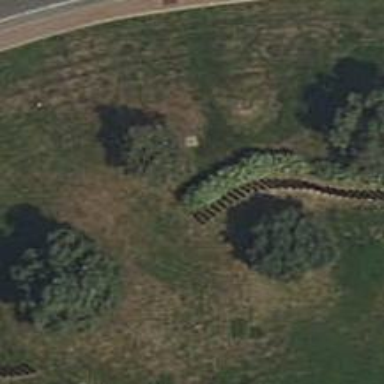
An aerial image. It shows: Broadleaved evergreen tree in its natural setting.